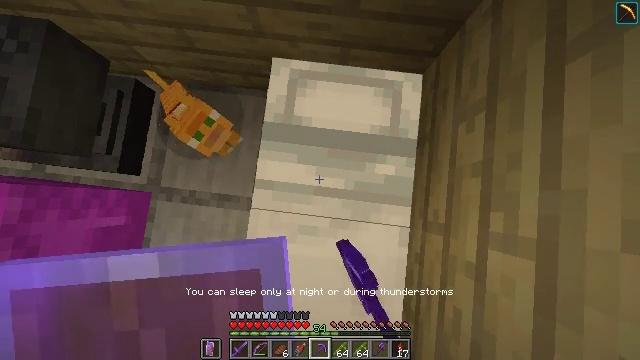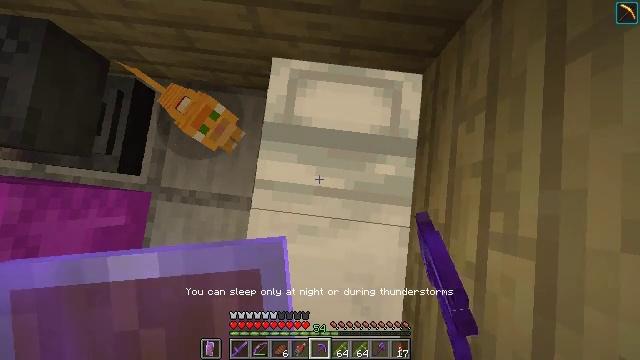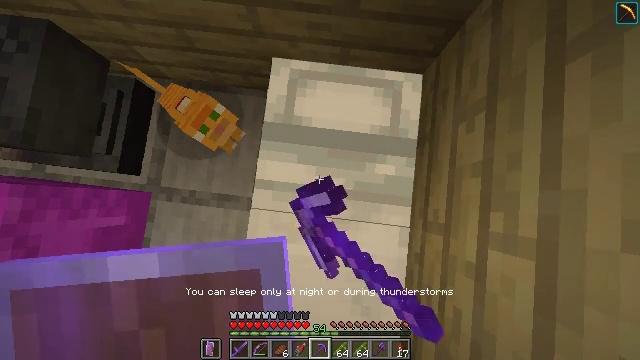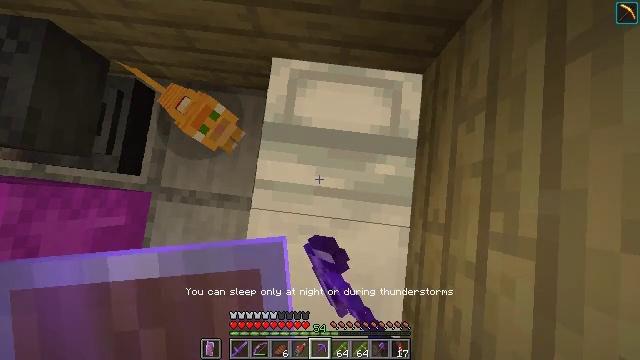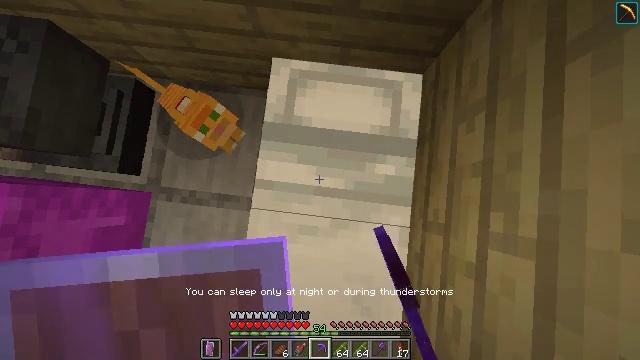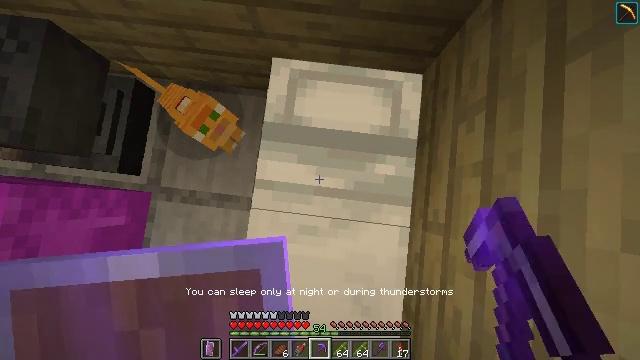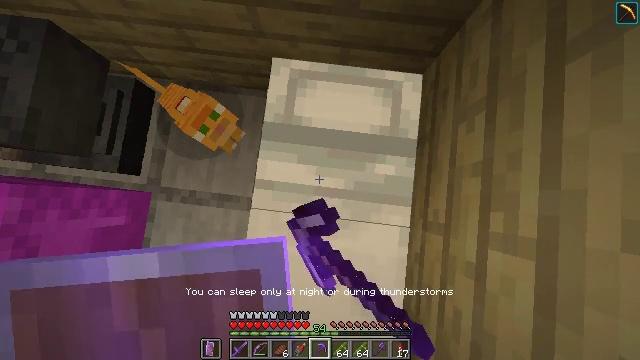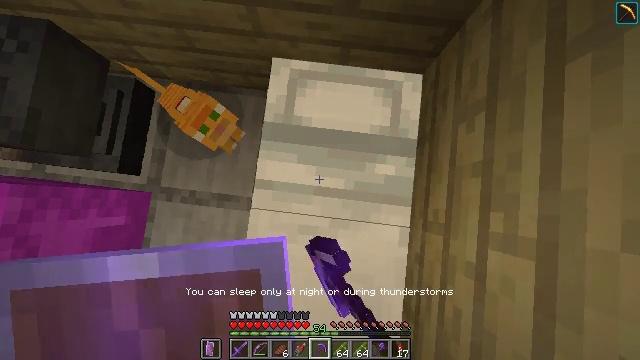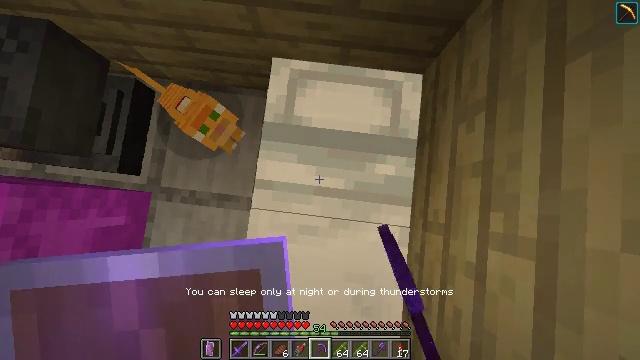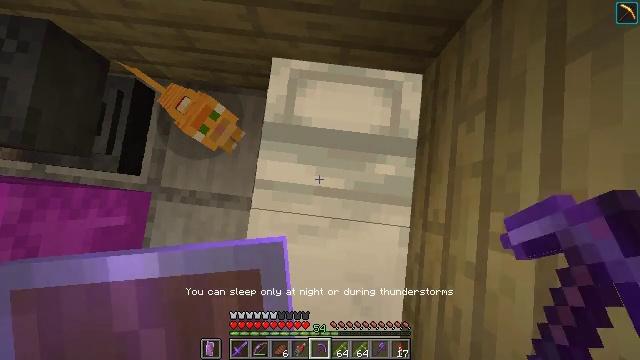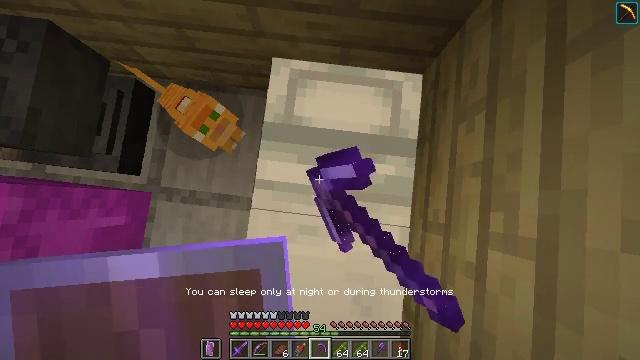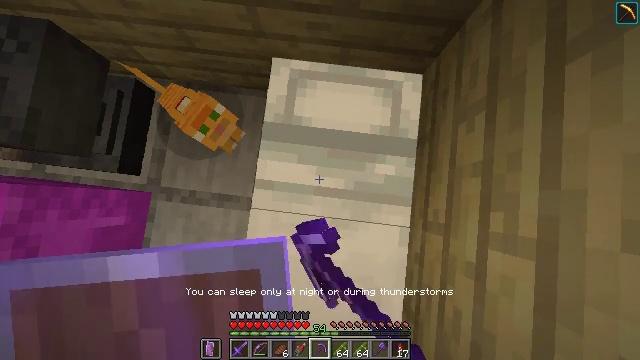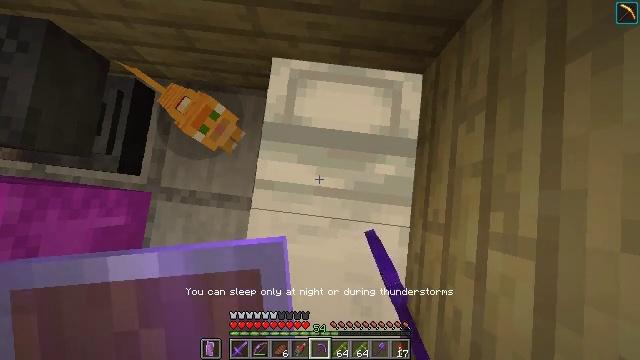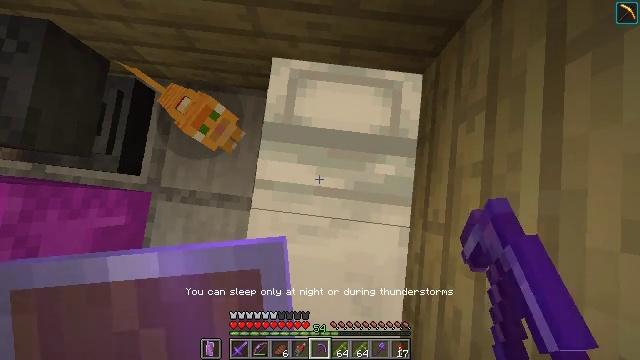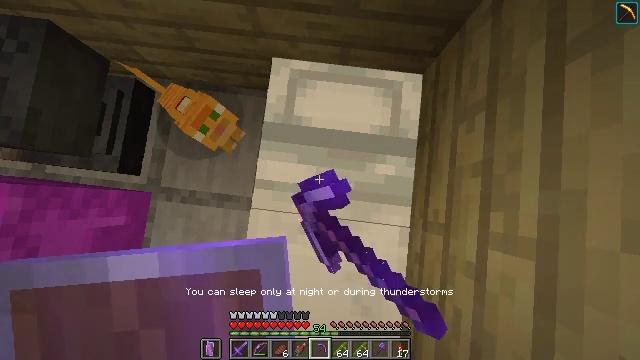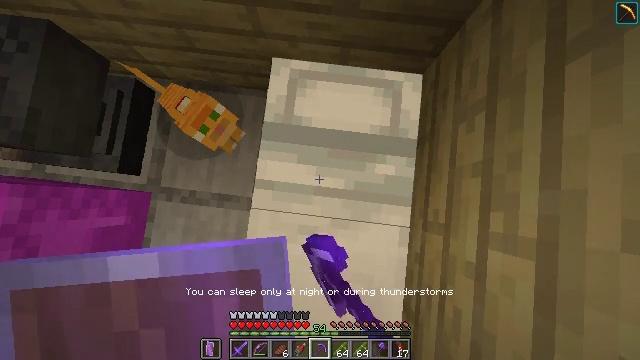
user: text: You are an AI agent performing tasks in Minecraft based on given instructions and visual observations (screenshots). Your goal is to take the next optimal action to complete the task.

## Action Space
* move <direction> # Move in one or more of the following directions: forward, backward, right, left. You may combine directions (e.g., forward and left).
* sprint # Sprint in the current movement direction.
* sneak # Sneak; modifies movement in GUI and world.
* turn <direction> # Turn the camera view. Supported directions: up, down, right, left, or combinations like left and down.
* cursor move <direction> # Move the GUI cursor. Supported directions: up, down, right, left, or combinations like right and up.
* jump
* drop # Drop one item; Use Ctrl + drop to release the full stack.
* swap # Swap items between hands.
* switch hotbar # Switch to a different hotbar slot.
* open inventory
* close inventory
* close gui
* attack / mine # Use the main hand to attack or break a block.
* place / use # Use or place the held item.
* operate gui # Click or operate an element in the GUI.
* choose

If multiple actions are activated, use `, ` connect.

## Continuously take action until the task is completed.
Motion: motion action
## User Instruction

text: Harvest the spruce log from a tree trunk.
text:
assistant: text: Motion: use / place
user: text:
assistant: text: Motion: use / place
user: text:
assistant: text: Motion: use / place
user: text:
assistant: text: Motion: use / place
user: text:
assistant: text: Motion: use / place
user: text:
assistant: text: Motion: use / place
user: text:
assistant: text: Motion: use / place
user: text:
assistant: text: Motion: use / place
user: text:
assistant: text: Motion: use / place
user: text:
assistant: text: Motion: use / place
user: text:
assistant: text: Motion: use / place
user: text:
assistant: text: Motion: use / place
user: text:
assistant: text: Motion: use / place
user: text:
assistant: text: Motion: use / place
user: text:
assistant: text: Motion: use / place
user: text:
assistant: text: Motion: use / place
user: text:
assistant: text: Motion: use / place
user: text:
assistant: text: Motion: use / place
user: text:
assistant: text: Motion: use / place
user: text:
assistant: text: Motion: use / place
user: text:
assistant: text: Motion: use / place
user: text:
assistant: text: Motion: use / place
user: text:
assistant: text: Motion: use / place
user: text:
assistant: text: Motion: use / place
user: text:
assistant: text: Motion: use / place
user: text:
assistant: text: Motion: use / place
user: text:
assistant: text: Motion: use / place
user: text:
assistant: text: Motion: use / place
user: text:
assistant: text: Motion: use / place
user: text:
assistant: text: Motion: use / place